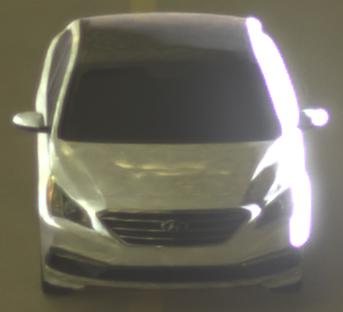
Make: Hyundai
Model: Sonata
Detailed model: Gen. 7
Model produced from: 2015
Model produced until: 2017
Doors: 4
Color: white
Road condition: dry road
Daytime: night
Contrast: high contrast